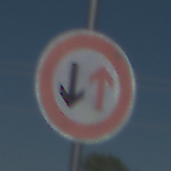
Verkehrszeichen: VorrangDesGegenverkehrs
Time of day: MorningAfternoon
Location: Outdoor (Special)
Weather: Clear
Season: NotSpecified
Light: Natural